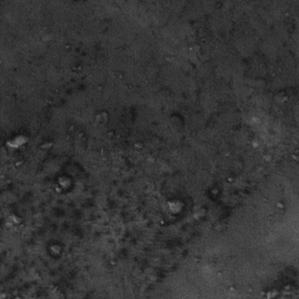
Label: frost